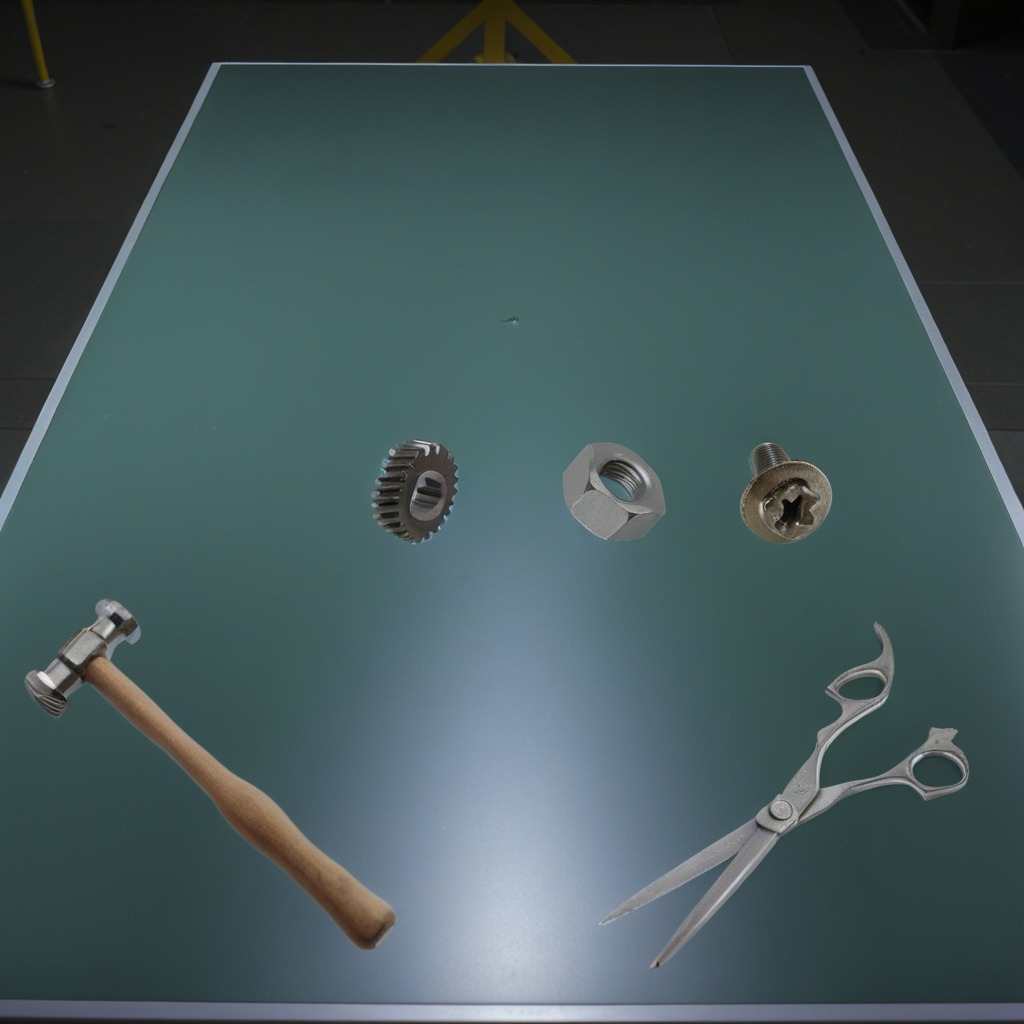
A gear with teeth is lying on the table.